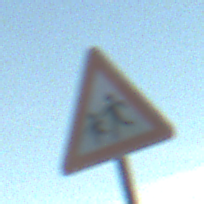
Verkehrszeichen: KinderRechts
Umgebung: Outdoor, Nature
Tageszeit: SunriseSunset
Wetter: Clear
Licht: Natural
Jahreszeit: Winter
Kontrast: LowContrast